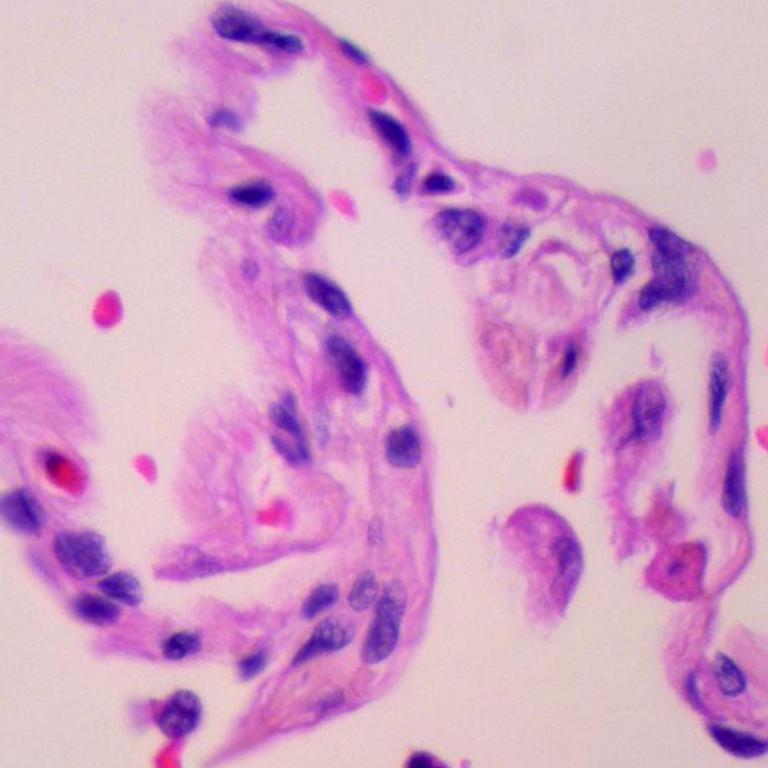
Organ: lung
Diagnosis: benign